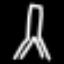
Label: The Eiffel Tower